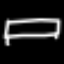
Label: bed